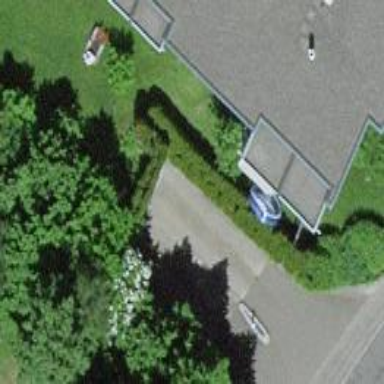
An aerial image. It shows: Parking entrance.